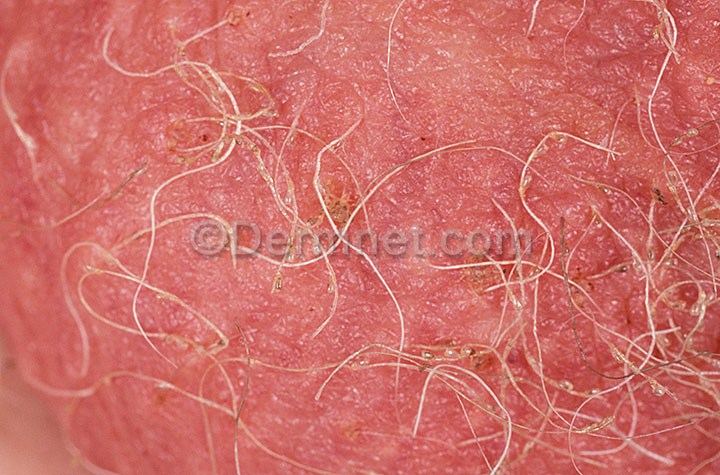
Disease: Scabies Lyme Disease and other Infestations and Bites